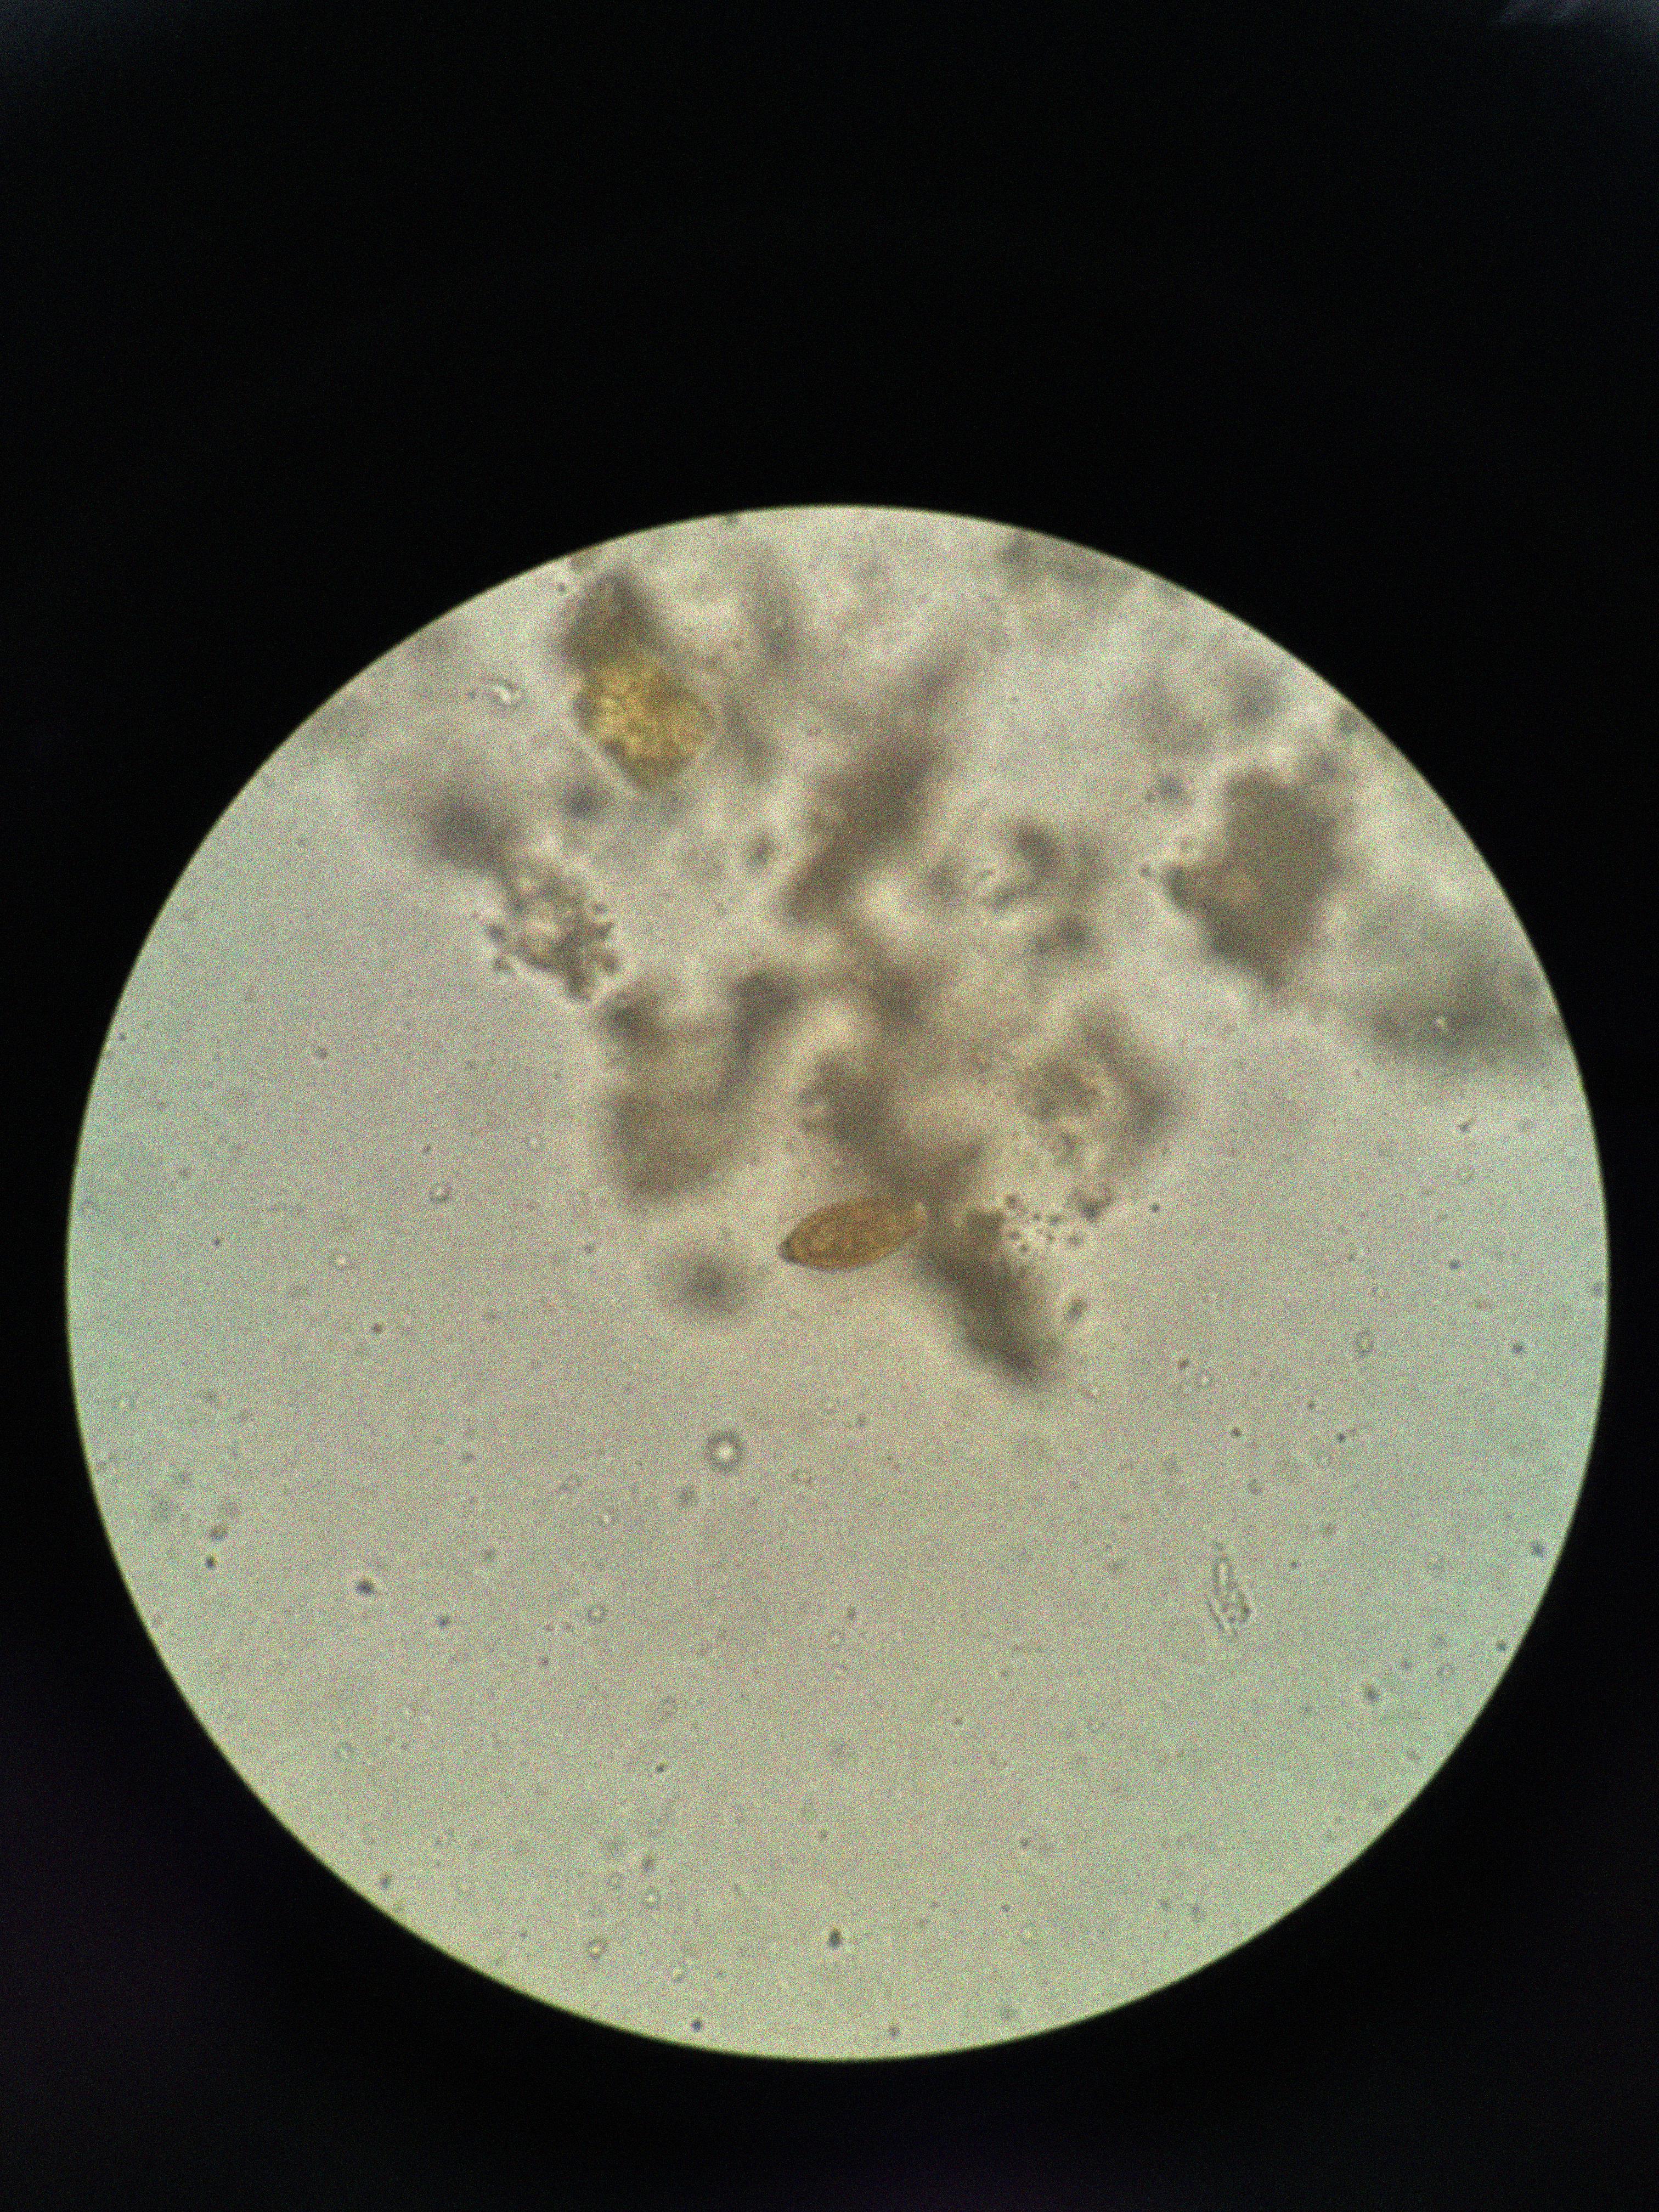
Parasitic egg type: Trichuris trichiura